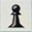
Piece: bP